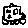
Label: car